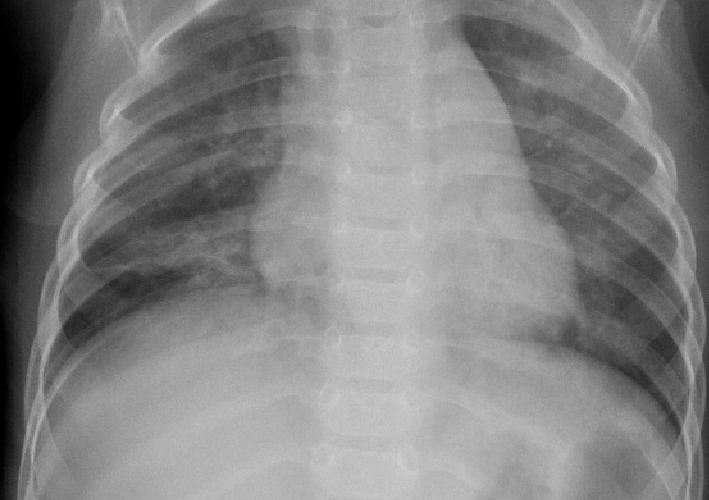
Diagnosis: PNEUMONIA